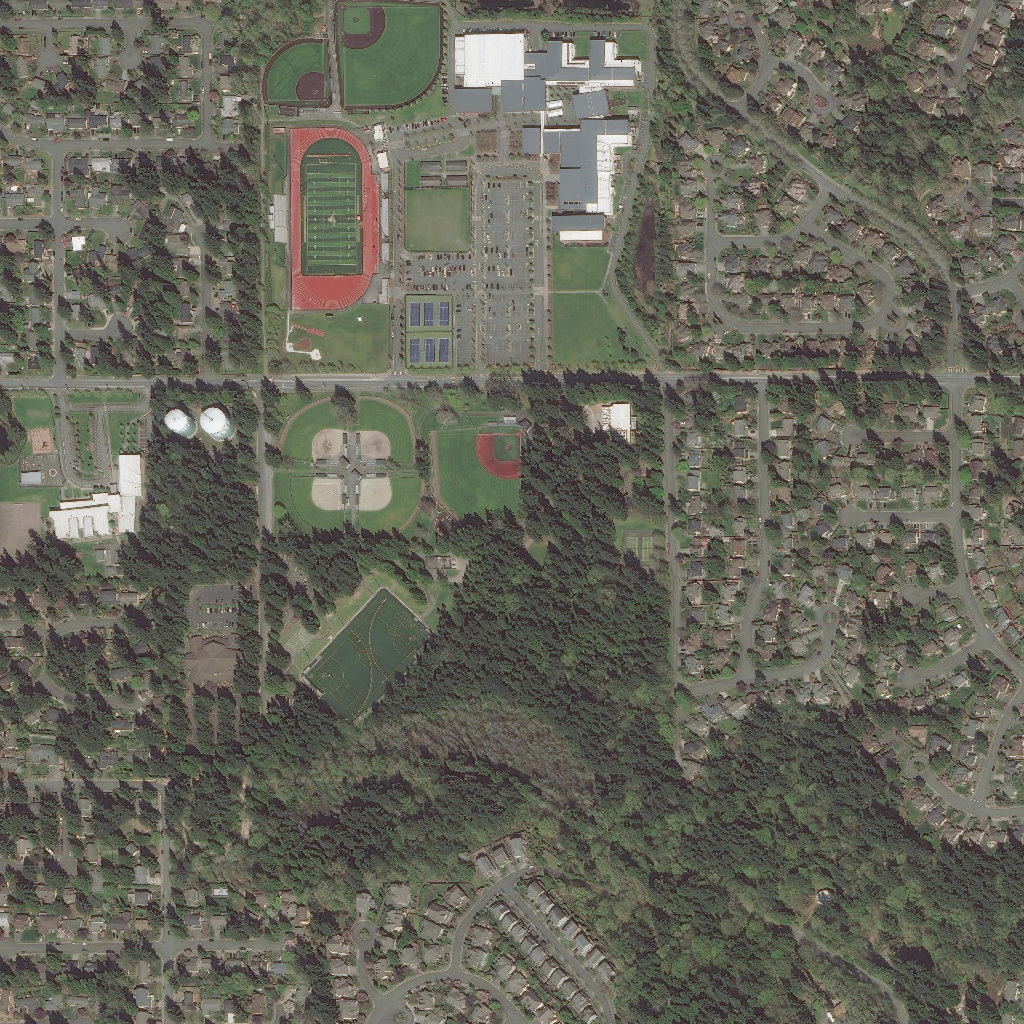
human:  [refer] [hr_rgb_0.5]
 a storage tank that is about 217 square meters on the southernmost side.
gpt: <box>[[79, 86, 81, 88, 0]]</box>